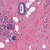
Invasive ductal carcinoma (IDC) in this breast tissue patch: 0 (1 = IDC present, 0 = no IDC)